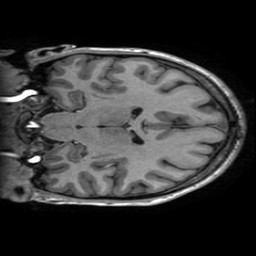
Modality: T1w
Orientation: coronal
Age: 30
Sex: female
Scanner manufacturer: ge
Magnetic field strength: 3 T
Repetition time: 0.00724 s
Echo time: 0.0027 s